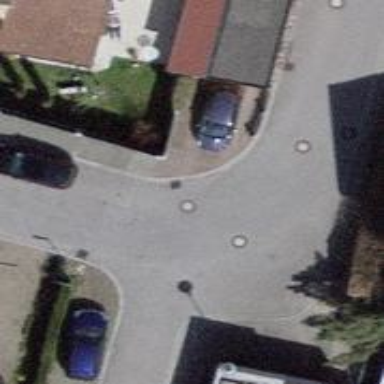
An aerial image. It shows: Residential road with asphalt surface and sidewalk on the left.